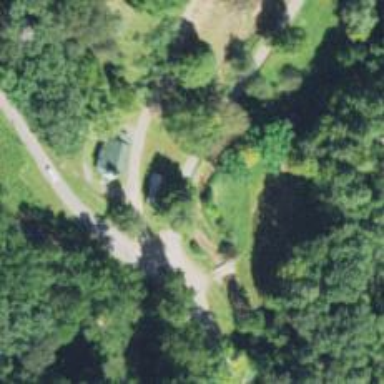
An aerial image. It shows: Unclassified road.